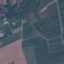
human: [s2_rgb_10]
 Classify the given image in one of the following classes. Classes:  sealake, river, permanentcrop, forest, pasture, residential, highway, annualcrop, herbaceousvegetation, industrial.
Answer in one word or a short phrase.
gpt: PermanentCrop